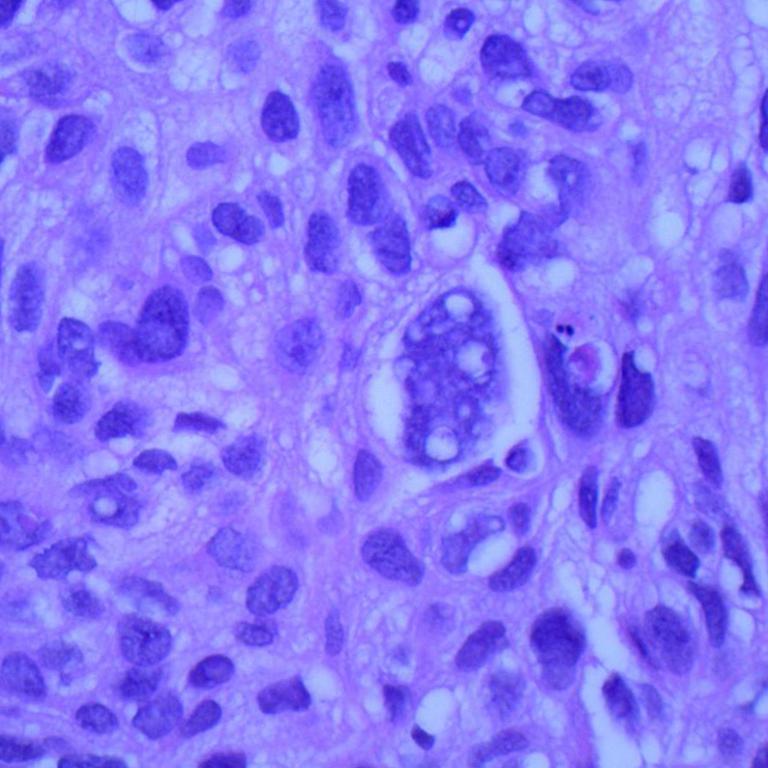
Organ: lung
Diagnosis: squamous carcinomas